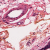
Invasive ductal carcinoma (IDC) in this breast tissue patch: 0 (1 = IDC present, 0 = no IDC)